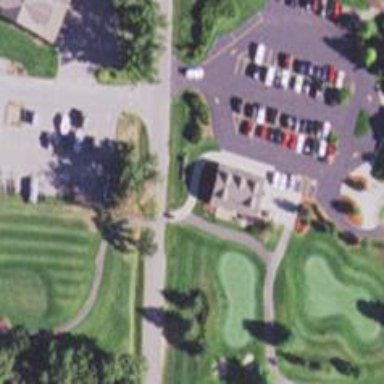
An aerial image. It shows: Path for golf carts.